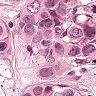
Metastatic tissue present: yes